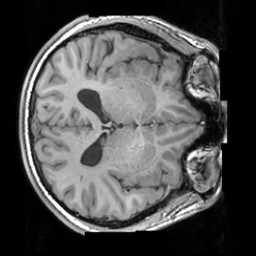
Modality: T1w
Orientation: axial
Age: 27
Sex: male
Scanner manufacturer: siemens
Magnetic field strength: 3 T
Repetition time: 1.63 s
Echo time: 0.00311 s